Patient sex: F
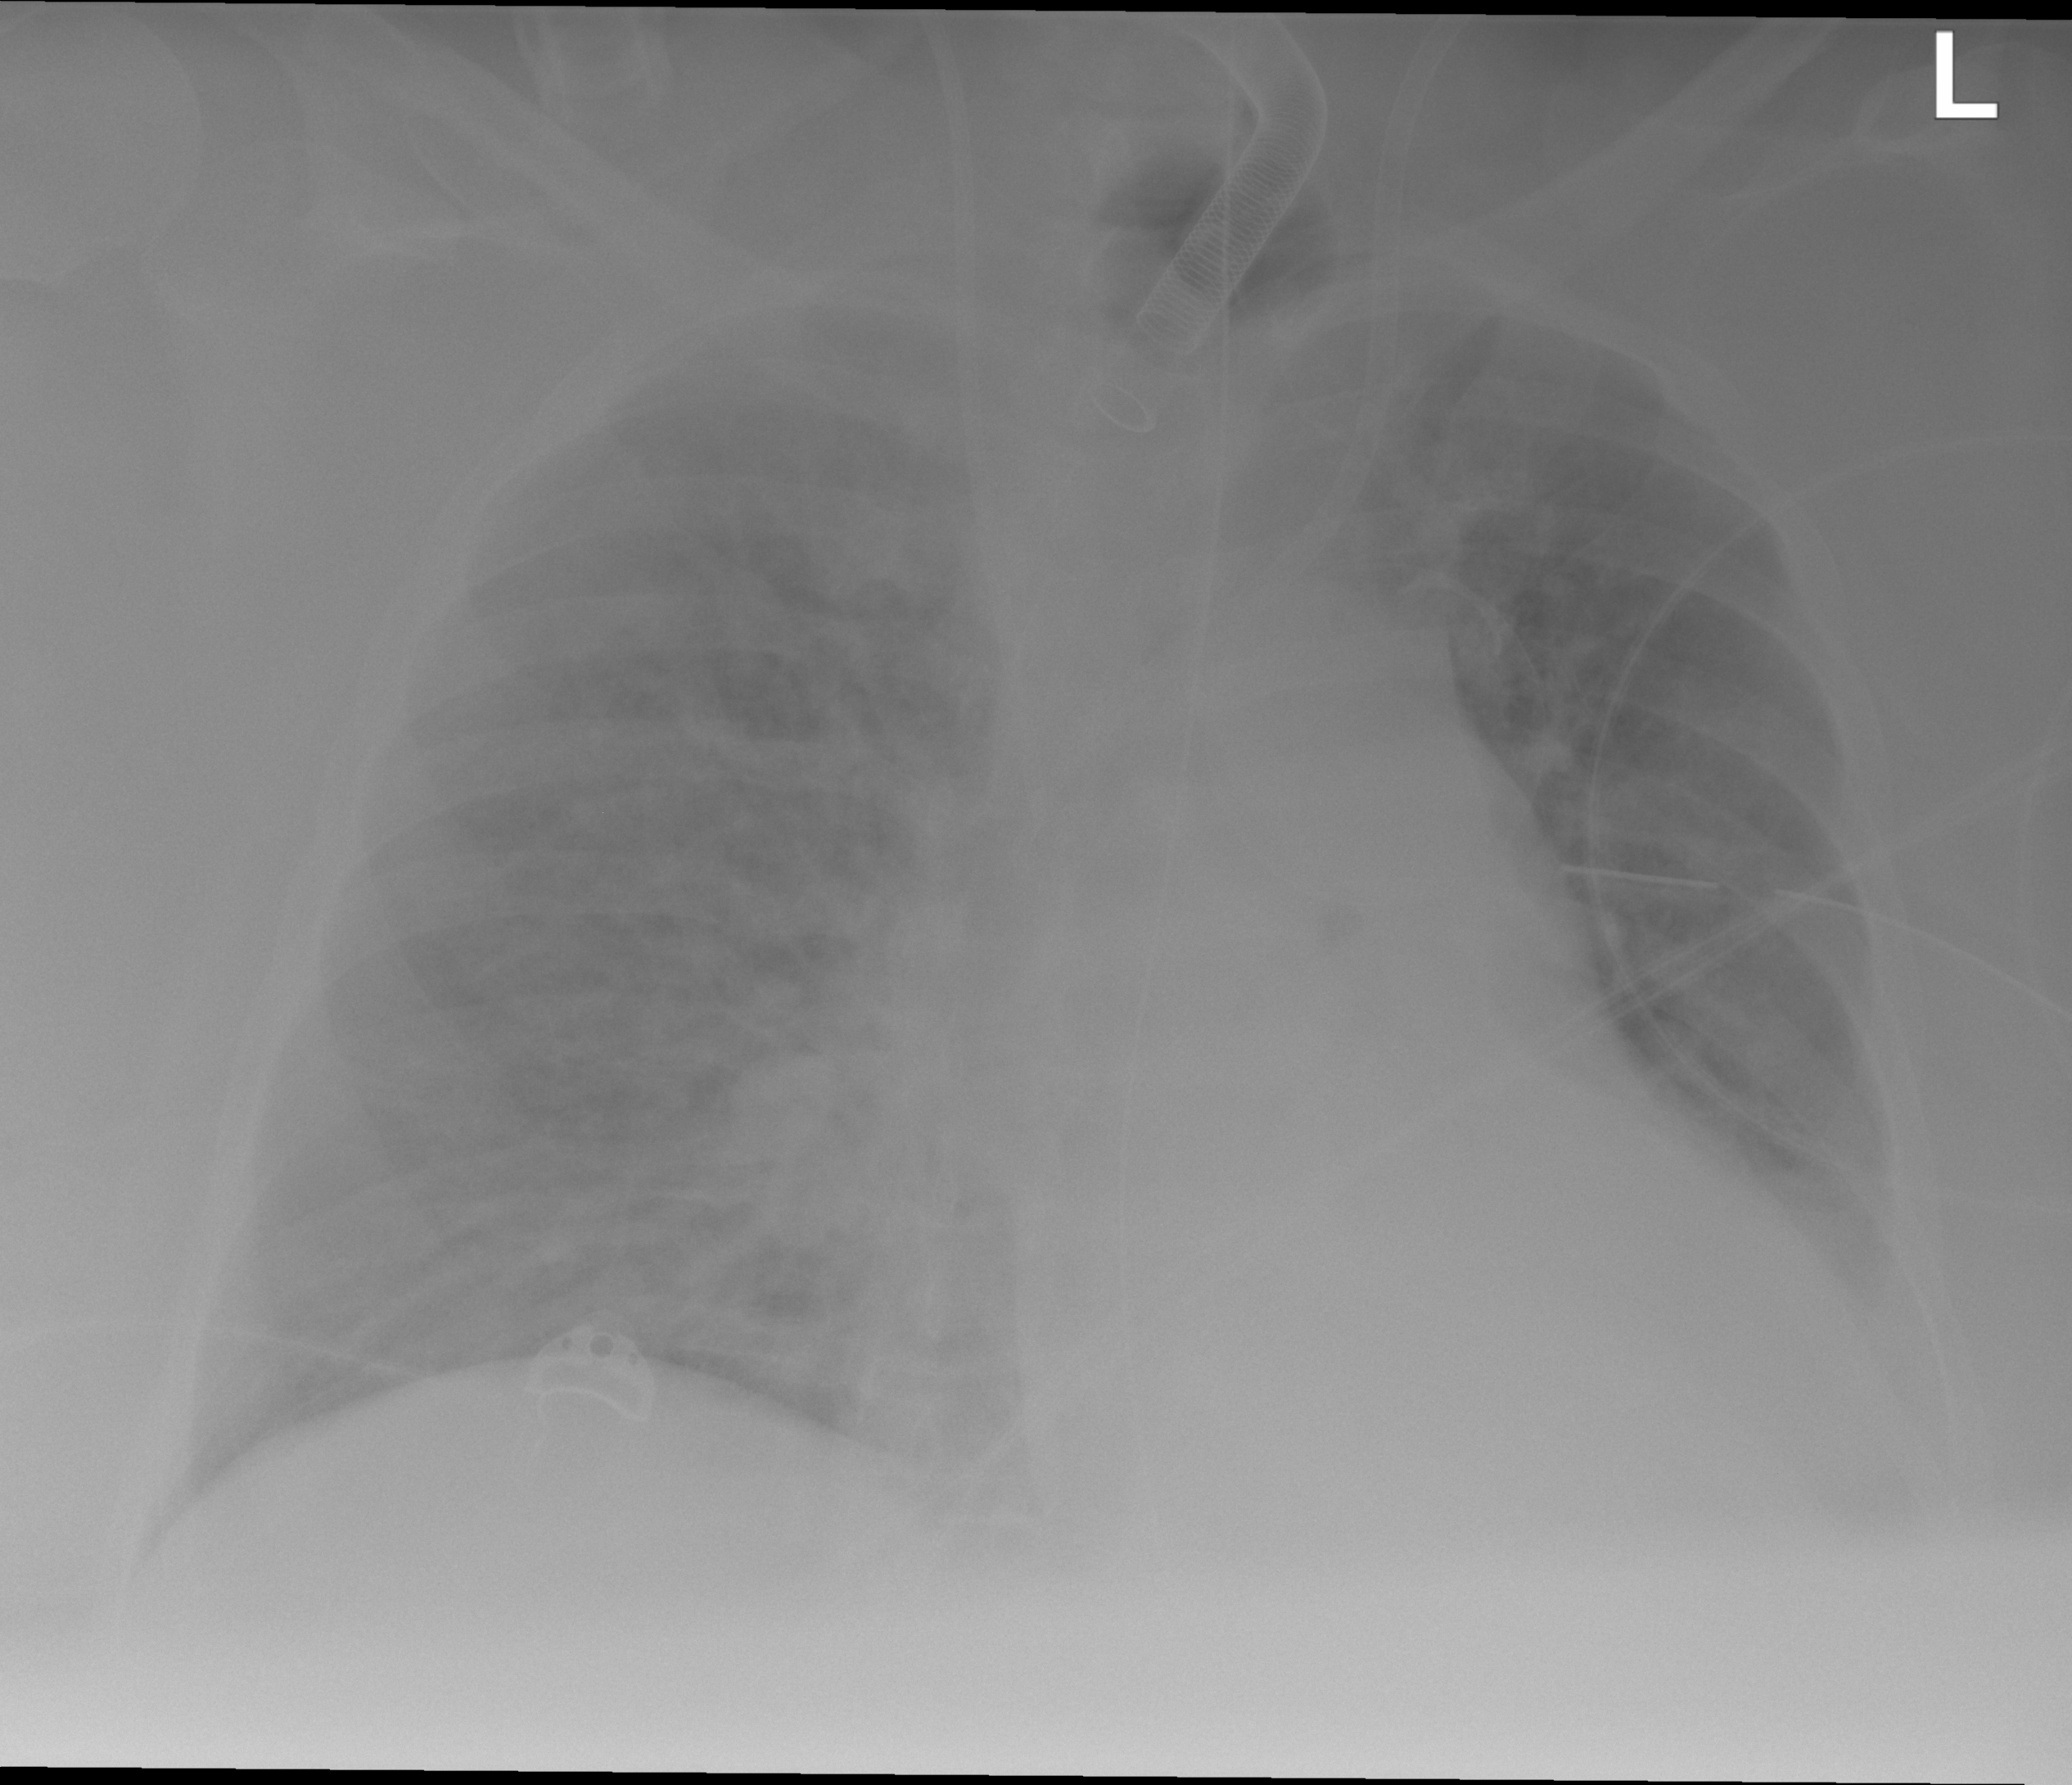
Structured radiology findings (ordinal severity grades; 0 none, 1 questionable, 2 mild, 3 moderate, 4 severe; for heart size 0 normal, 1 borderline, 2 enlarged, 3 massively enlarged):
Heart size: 2
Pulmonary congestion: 2
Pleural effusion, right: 0
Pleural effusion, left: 0
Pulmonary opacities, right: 2
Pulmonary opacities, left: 2
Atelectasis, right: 0
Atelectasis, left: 2